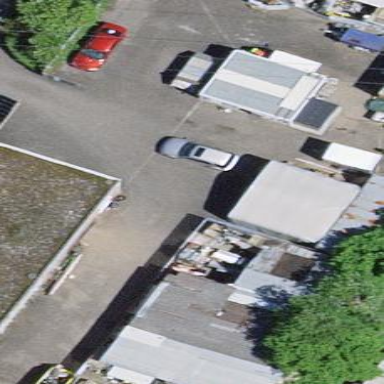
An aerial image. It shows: Shed building.